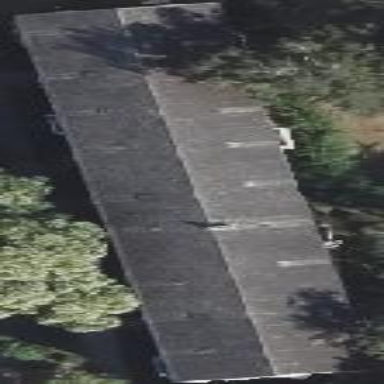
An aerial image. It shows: Gabled roof apartments building.